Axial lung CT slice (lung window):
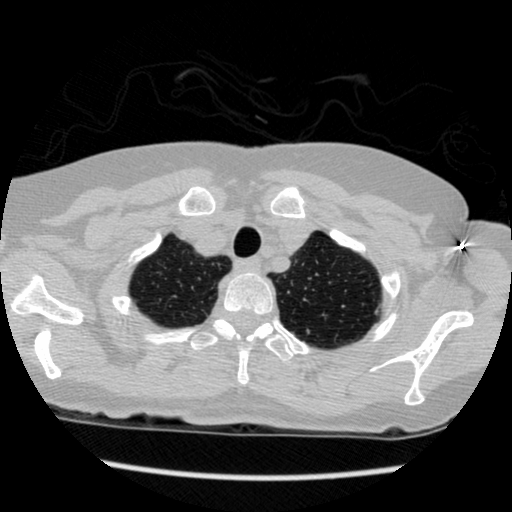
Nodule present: no